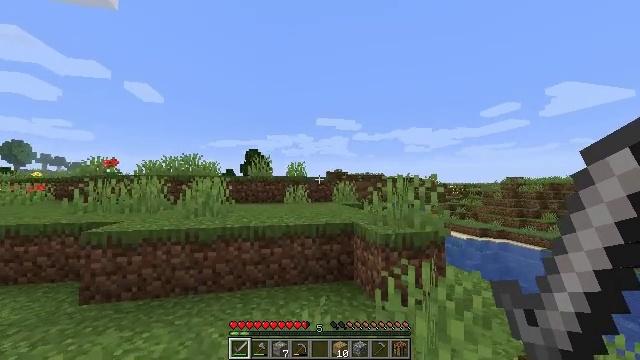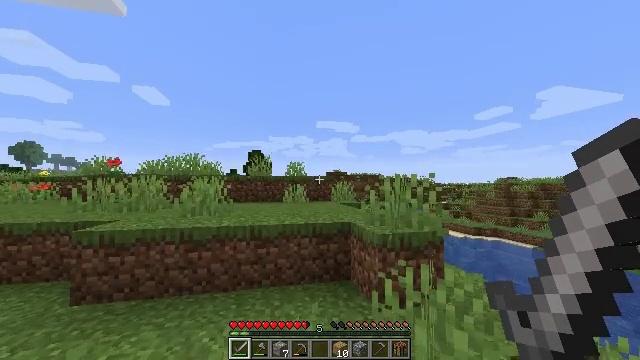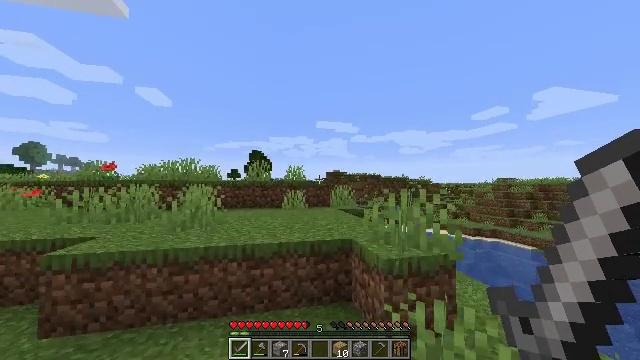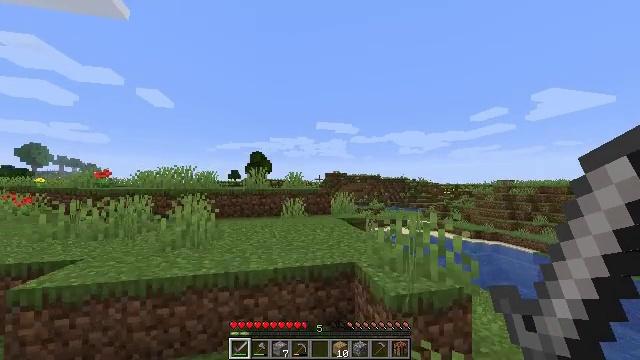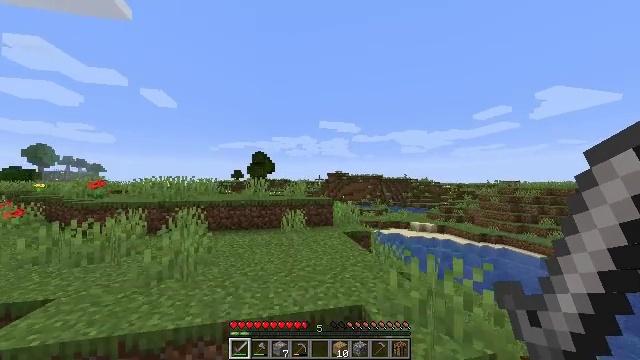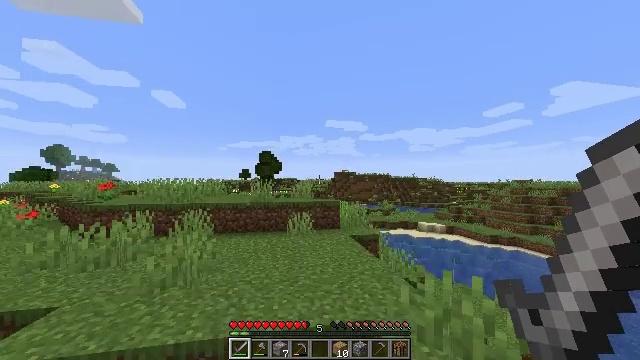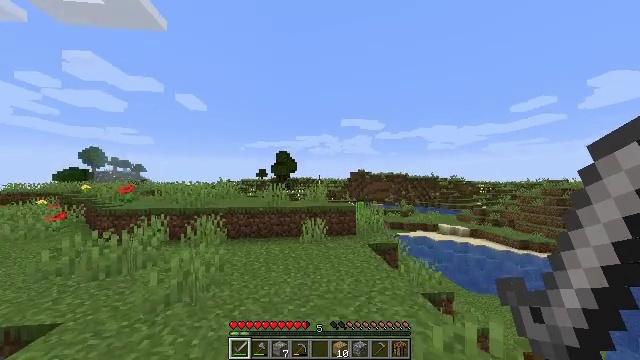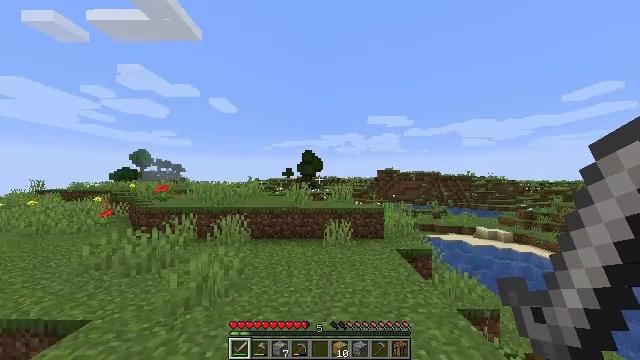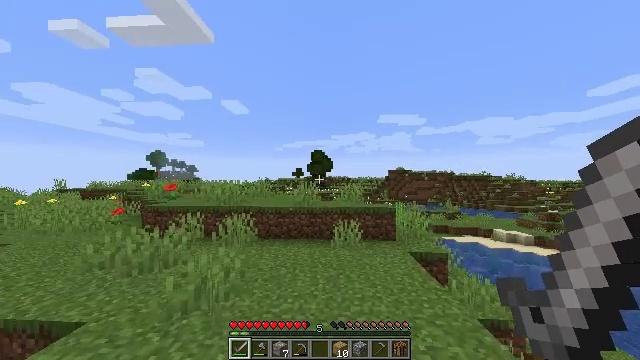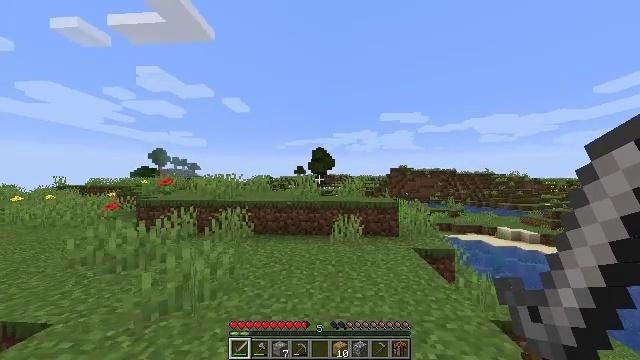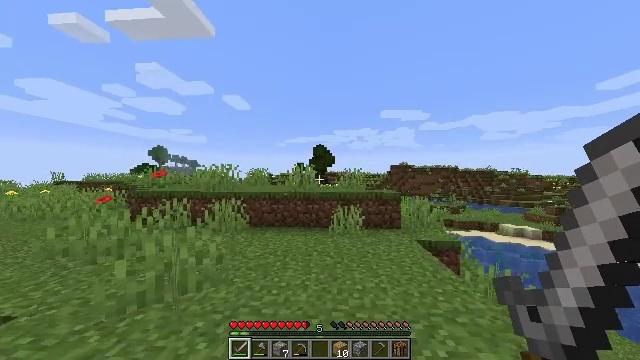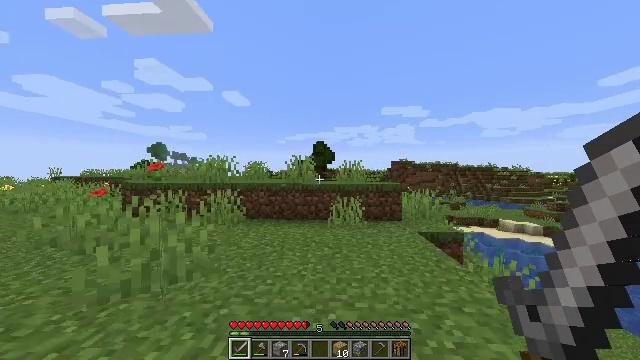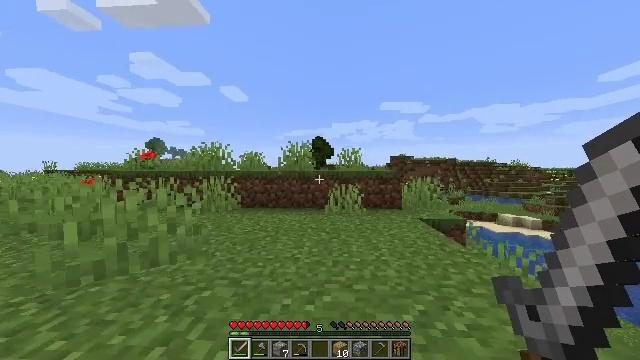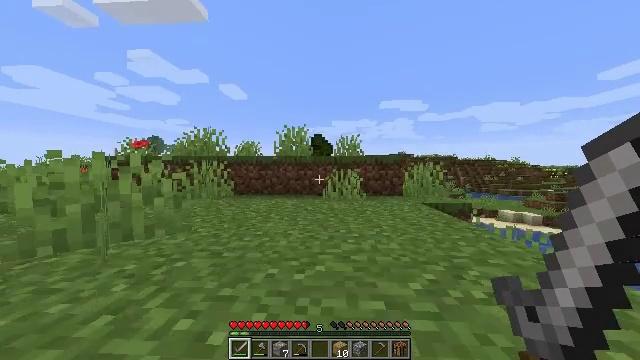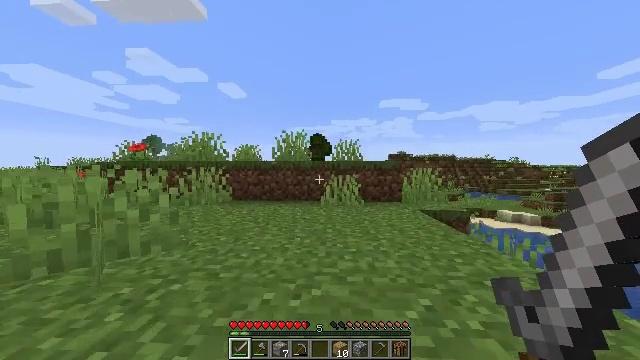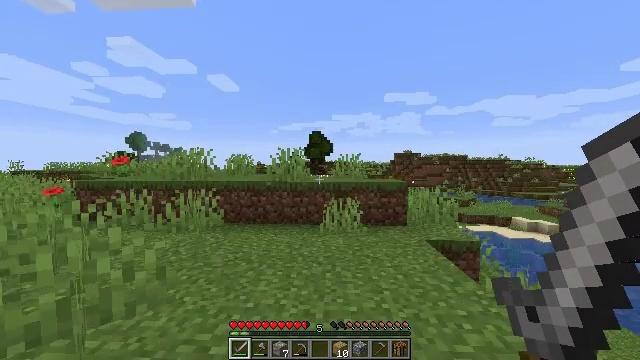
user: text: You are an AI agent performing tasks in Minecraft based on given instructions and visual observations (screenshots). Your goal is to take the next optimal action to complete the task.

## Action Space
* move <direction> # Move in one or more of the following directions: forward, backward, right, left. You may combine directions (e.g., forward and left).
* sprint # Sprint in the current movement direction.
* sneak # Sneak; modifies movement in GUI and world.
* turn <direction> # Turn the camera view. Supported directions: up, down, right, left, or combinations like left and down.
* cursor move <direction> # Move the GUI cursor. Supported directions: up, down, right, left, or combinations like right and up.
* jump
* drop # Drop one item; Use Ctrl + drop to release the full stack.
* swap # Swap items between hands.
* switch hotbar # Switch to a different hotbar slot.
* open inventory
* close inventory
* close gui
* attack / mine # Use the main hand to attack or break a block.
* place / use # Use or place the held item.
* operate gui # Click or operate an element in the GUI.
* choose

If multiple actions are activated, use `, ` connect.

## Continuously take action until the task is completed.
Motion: motion action
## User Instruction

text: Gather sugar cane for crafting.
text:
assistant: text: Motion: move forward, sprint, jump
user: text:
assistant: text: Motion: move forward, sprint, jump
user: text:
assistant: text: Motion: move forward, sprint, jump
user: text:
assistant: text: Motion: move forward, sprint, jump
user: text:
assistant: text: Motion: move forward, sprint, turn left, jump
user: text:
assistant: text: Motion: move forward, sprint, turn left, jump
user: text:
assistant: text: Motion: move forward, sprint, turn left, jump
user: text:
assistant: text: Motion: move forward, sprint, turn left, jump
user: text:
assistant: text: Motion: move forward, sprint, jump
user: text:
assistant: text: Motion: move forward, sprint, jump
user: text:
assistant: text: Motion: move forward, sprint, jump
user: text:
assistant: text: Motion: move forward, sprint, turn down, jump
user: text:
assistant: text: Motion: move forward, sprint, jump
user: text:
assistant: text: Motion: move forward, sprint, jump
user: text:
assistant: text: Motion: move forward, sprint, jump
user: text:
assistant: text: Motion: move forward, sprint, jump
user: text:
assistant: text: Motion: move forward, sprint, turn right, jump
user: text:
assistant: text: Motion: move forward, sprint, turn right, jump
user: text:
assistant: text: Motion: move forward, sprint, jump
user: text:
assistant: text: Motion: move forward, sprint, jump
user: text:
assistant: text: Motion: move forward, sprint, jump
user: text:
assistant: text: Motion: move forward, sprint, jump
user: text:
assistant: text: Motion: move forward, sprint, jump
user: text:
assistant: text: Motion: move forward, sprint, jump
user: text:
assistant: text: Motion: move forward, sprint, jump
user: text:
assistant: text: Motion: move forward, sprint, jump
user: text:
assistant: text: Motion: move forward, sprint, jump
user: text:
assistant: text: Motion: move forward, sprint, jump
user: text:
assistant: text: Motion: move forward, sprint, jump
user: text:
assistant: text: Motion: move forward, sprint, jump